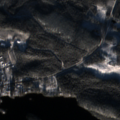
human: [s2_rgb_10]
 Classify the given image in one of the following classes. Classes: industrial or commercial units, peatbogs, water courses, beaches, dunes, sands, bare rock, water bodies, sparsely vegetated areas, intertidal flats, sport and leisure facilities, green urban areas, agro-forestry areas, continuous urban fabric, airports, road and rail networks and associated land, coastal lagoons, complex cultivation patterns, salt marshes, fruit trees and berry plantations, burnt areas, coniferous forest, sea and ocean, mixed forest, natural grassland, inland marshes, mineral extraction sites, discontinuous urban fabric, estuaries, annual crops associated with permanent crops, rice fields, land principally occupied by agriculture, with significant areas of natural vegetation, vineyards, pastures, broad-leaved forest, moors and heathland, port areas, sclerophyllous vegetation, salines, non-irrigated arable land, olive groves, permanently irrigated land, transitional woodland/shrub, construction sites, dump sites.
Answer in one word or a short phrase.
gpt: discontinuous urban fabric, coniferous forest, mixed forest, water bodies